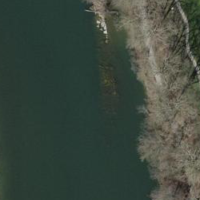
EUNIS habitat code: 15
Species observed at this site:
Cornus sanguinea